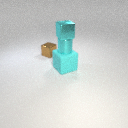
large cyan rubber cube below small cyan metal cylinder